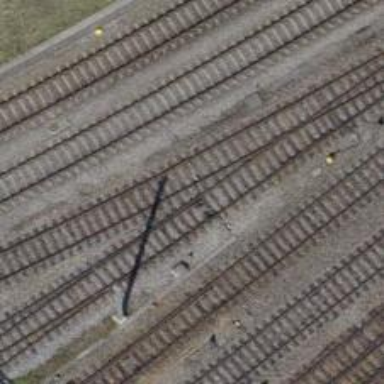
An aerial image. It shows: Railway siding with one electrified track and contact line.